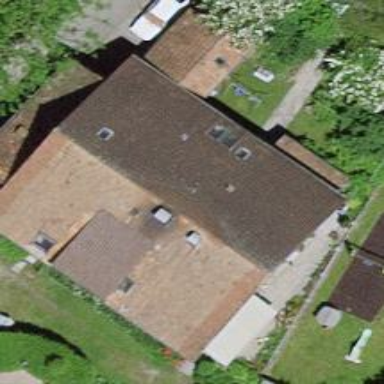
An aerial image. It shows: Detached building.